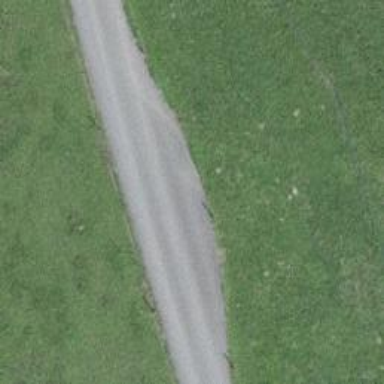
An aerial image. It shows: Passing place on the road.